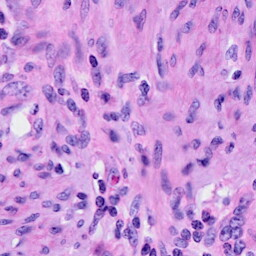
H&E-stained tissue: Cervix